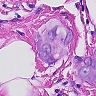
Metastatic tissue present: yes